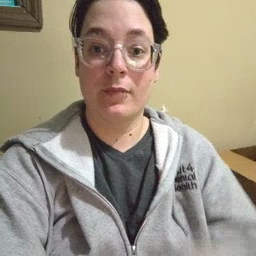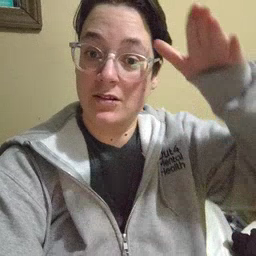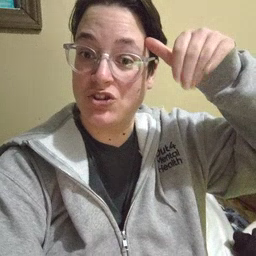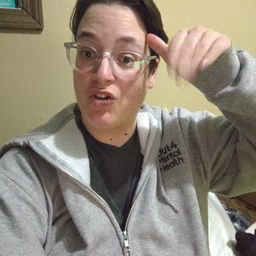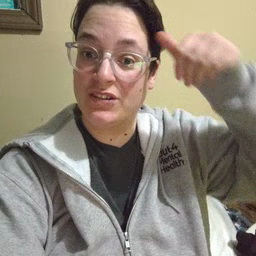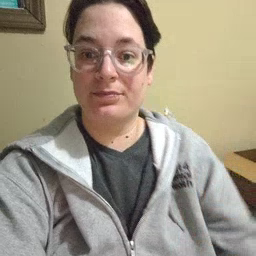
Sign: donkey